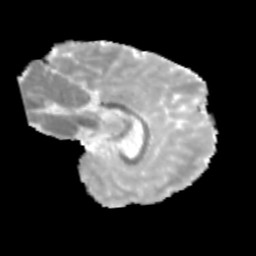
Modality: MD
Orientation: sagittal
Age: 10
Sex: male
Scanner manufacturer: siemens
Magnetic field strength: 3 T
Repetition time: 3.8 s
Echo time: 0.07 s